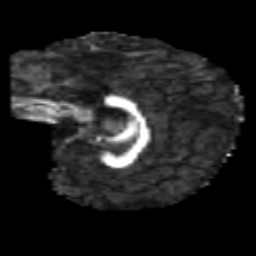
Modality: FA
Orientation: sagittal
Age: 6
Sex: male
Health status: healthy